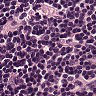
Metastatic tissue present: no